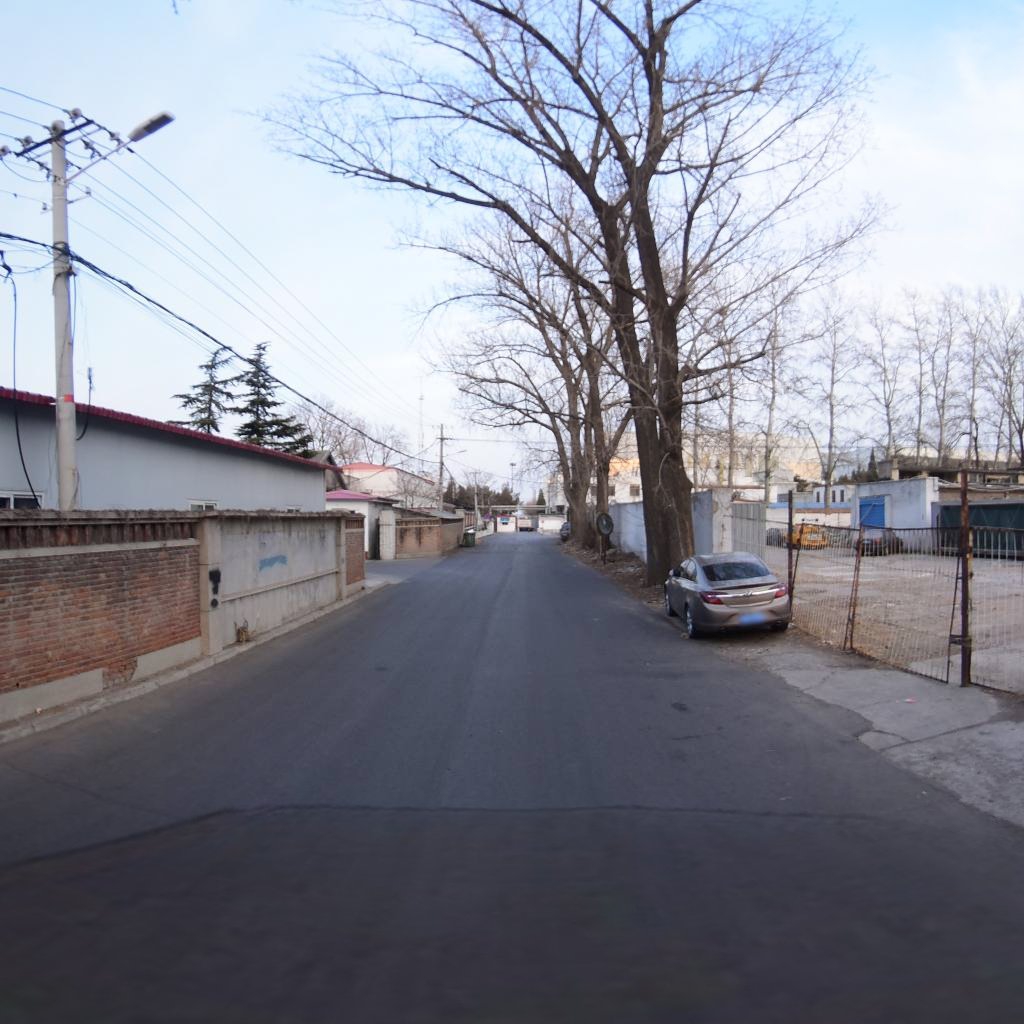
Region: Chaoyang
Road damage annotations: transverse crack